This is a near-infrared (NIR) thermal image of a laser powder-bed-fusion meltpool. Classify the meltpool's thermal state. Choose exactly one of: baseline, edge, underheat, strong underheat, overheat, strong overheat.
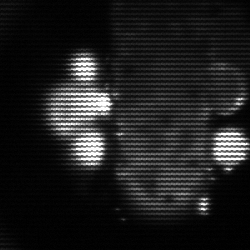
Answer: strong underheat